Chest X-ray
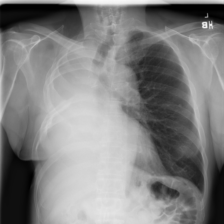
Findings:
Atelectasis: negative
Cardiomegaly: negative
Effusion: negative
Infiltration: negative
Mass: negative
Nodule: positive
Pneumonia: negative
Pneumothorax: negative
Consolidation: negative
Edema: negative
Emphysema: negative
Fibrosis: negative
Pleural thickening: negative
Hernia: negative